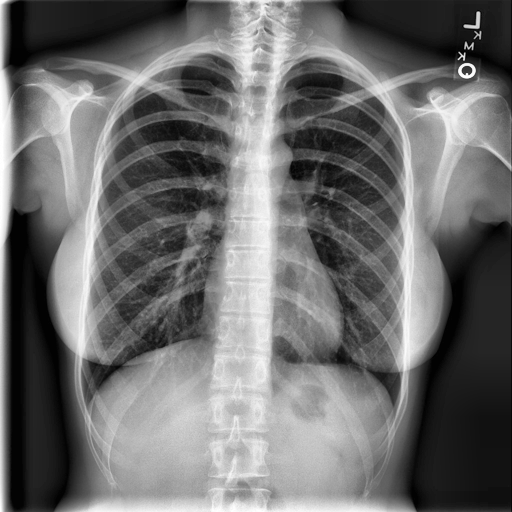
Finding: NORMAL